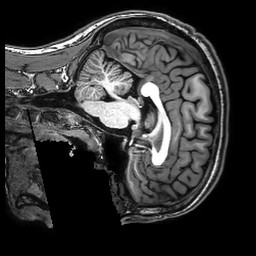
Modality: T1w
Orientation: sagittal
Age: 24
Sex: male
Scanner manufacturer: philips
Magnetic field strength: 3 T
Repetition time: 0.008132 s
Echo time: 0.00373 s